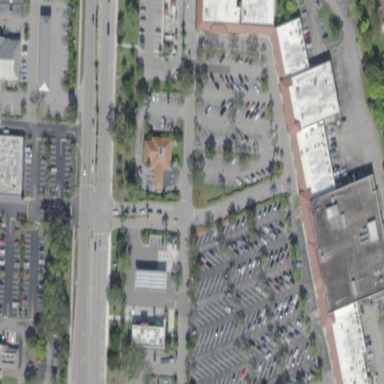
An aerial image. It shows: Retail area.